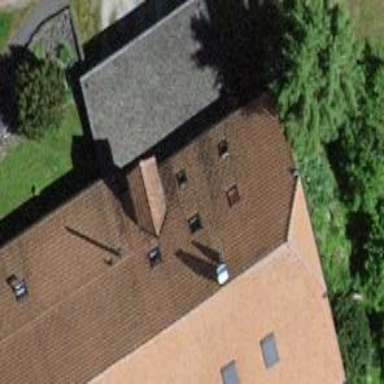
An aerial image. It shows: View of roof of building.